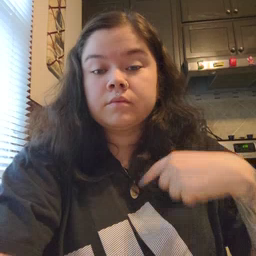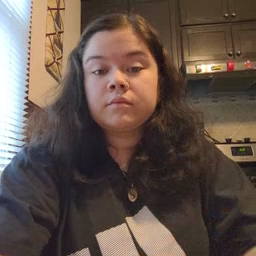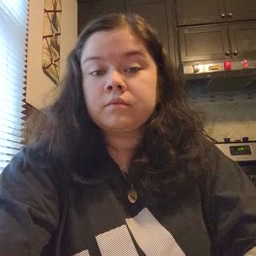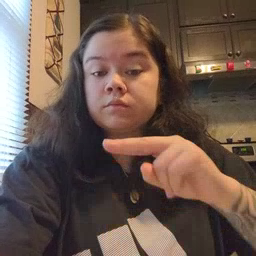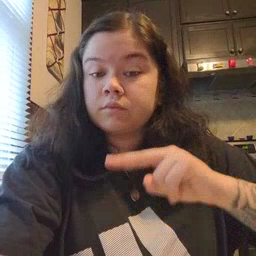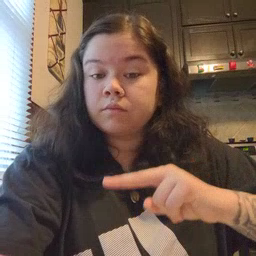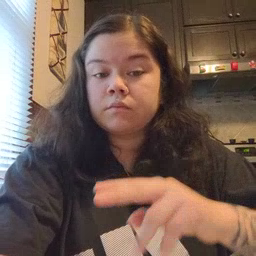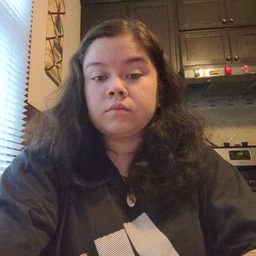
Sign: chair